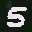
Label: 5